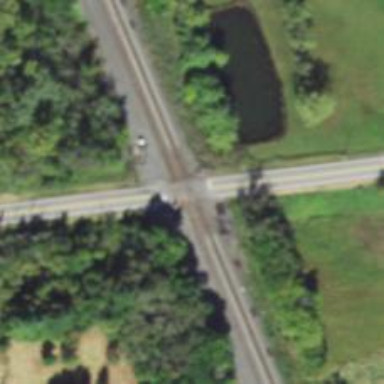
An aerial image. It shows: Railway level crossing.